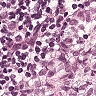
Metastatic tissue present: yes